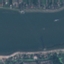
Land use / land cover: River